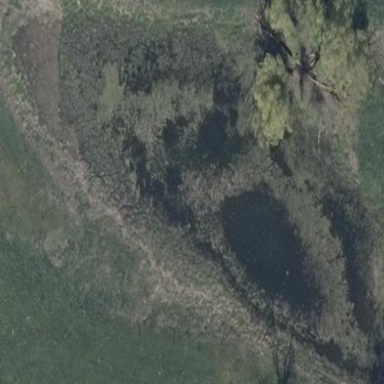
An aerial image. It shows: Oxbow water feature in nature.